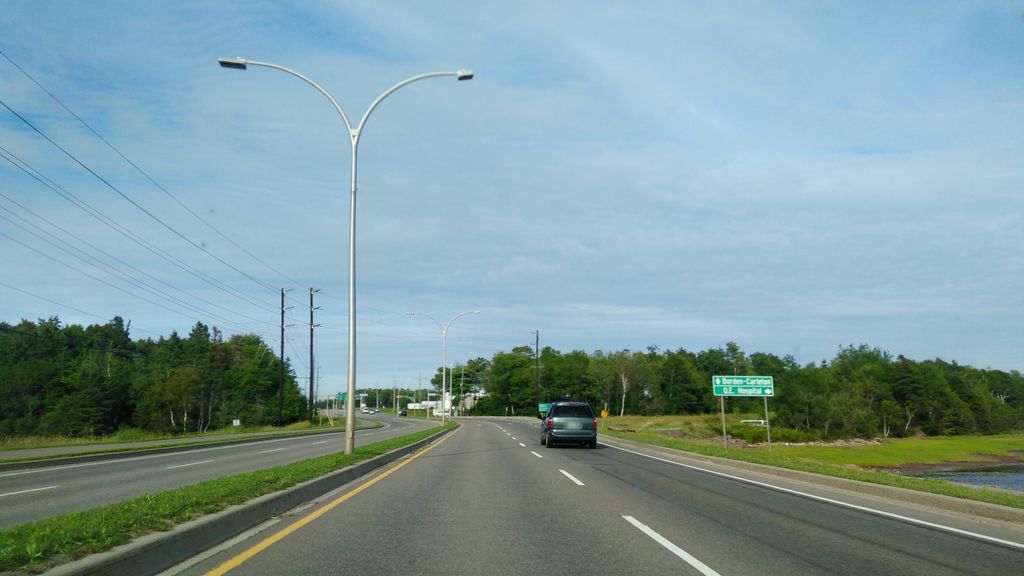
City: charlottetown